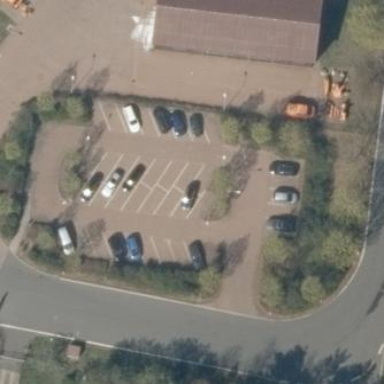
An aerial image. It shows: Asphalt parking aisle along service road.